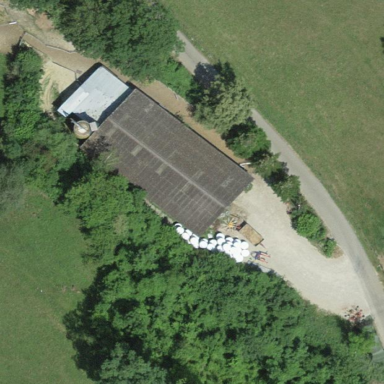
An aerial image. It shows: Farmyard area.